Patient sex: F
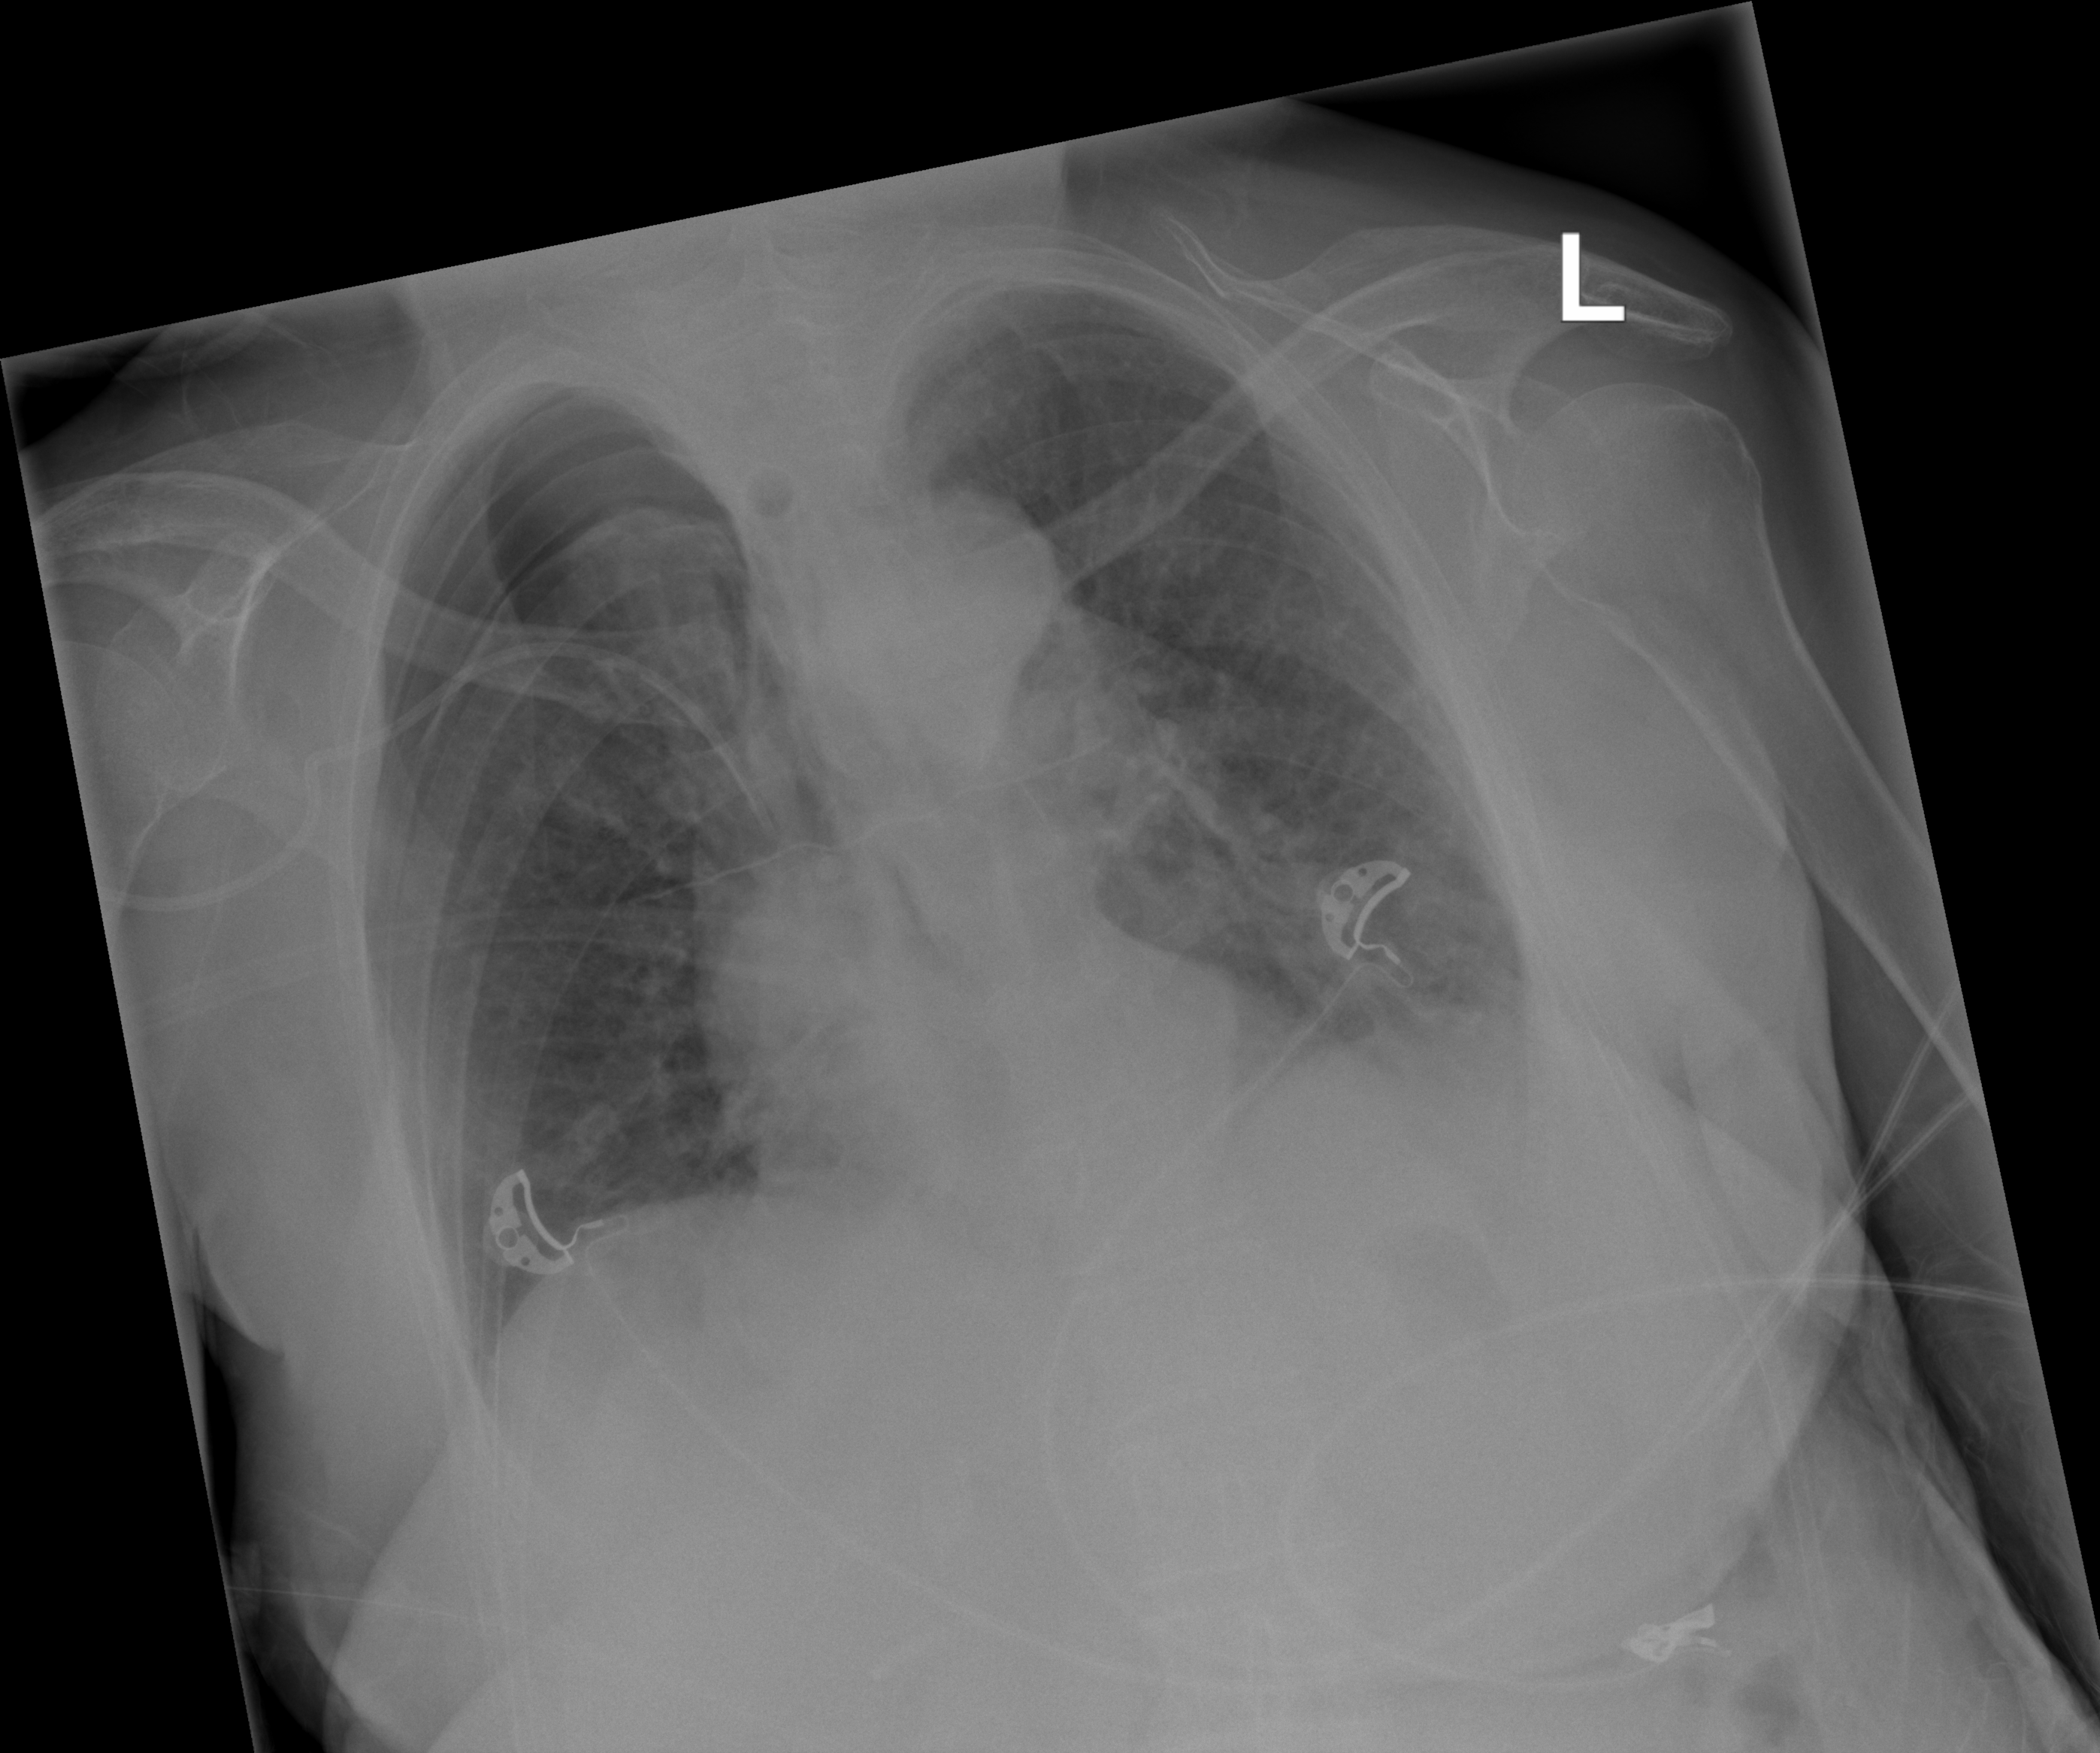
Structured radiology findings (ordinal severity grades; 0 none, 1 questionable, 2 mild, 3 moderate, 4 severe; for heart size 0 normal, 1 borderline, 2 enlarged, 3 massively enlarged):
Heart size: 0
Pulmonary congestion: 2
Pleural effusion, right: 1
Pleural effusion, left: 2
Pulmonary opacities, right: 0
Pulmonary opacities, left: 0
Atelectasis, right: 2
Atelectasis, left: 2